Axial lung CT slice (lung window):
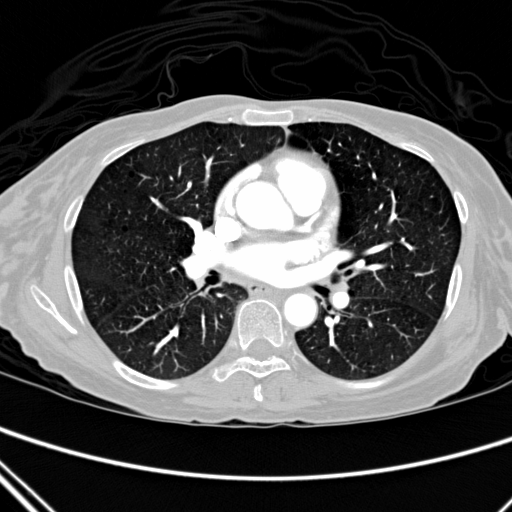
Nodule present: no